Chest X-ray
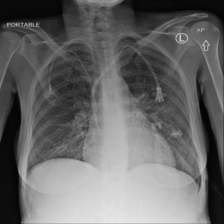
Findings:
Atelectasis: negative
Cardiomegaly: positive
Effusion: negative
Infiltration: negative
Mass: negative
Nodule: negative
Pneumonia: negative
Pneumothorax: negative
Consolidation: negative
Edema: positive
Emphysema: negative
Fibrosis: negative
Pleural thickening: negative
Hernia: negative